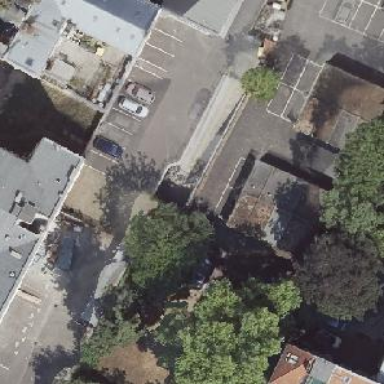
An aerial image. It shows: Parking area with concrete surface.